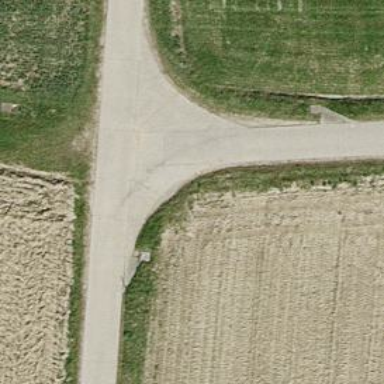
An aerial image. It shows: Well-maintained track road of grade 1.